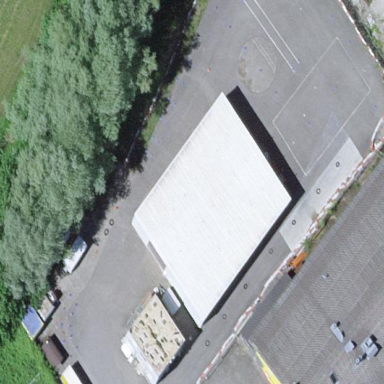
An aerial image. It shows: Driving school.